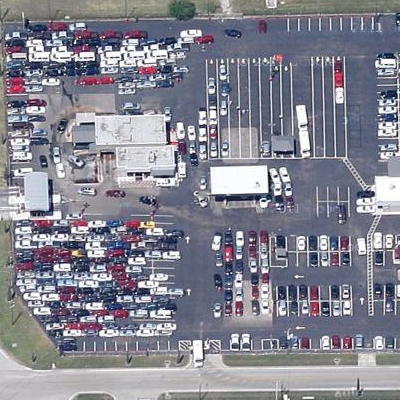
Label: gParking